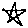
Label: star